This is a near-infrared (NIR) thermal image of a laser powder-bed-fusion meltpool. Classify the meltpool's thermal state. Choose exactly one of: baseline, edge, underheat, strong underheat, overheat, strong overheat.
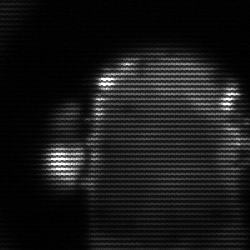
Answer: baseline